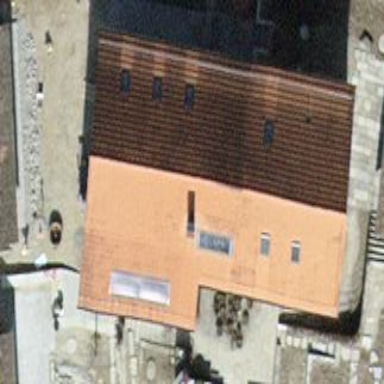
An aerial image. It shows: Farm building with gabled roof.